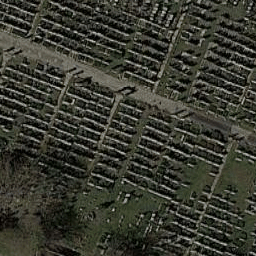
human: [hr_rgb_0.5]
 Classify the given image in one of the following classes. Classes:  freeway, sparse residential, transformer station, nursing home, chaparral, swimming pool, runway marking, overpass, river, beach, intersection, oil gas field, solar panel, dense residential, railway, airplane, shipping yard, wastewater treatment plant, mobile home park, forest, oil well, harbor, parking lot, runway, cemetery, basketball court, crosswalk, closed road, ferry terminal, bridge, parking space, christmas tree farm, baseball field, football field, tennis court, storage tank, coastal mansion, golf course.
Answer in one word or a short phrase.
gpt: cemetery